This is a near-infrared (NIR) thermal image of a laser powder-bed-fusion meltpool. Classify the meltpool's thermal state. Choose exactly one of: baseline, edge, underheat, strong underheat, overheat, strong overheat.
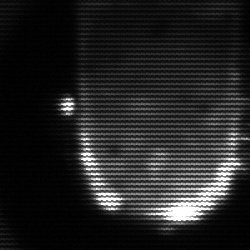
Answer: baseline